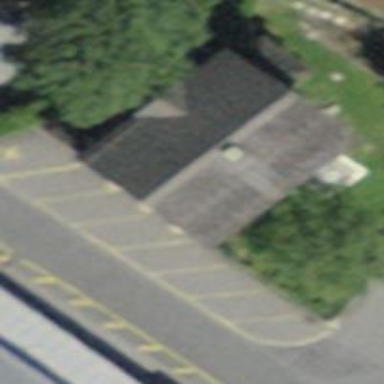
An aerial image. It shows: Restaurant.